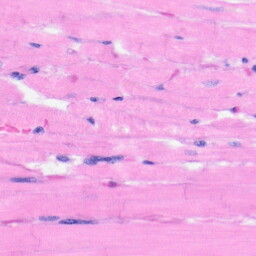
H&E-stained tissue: Heart